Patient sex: M
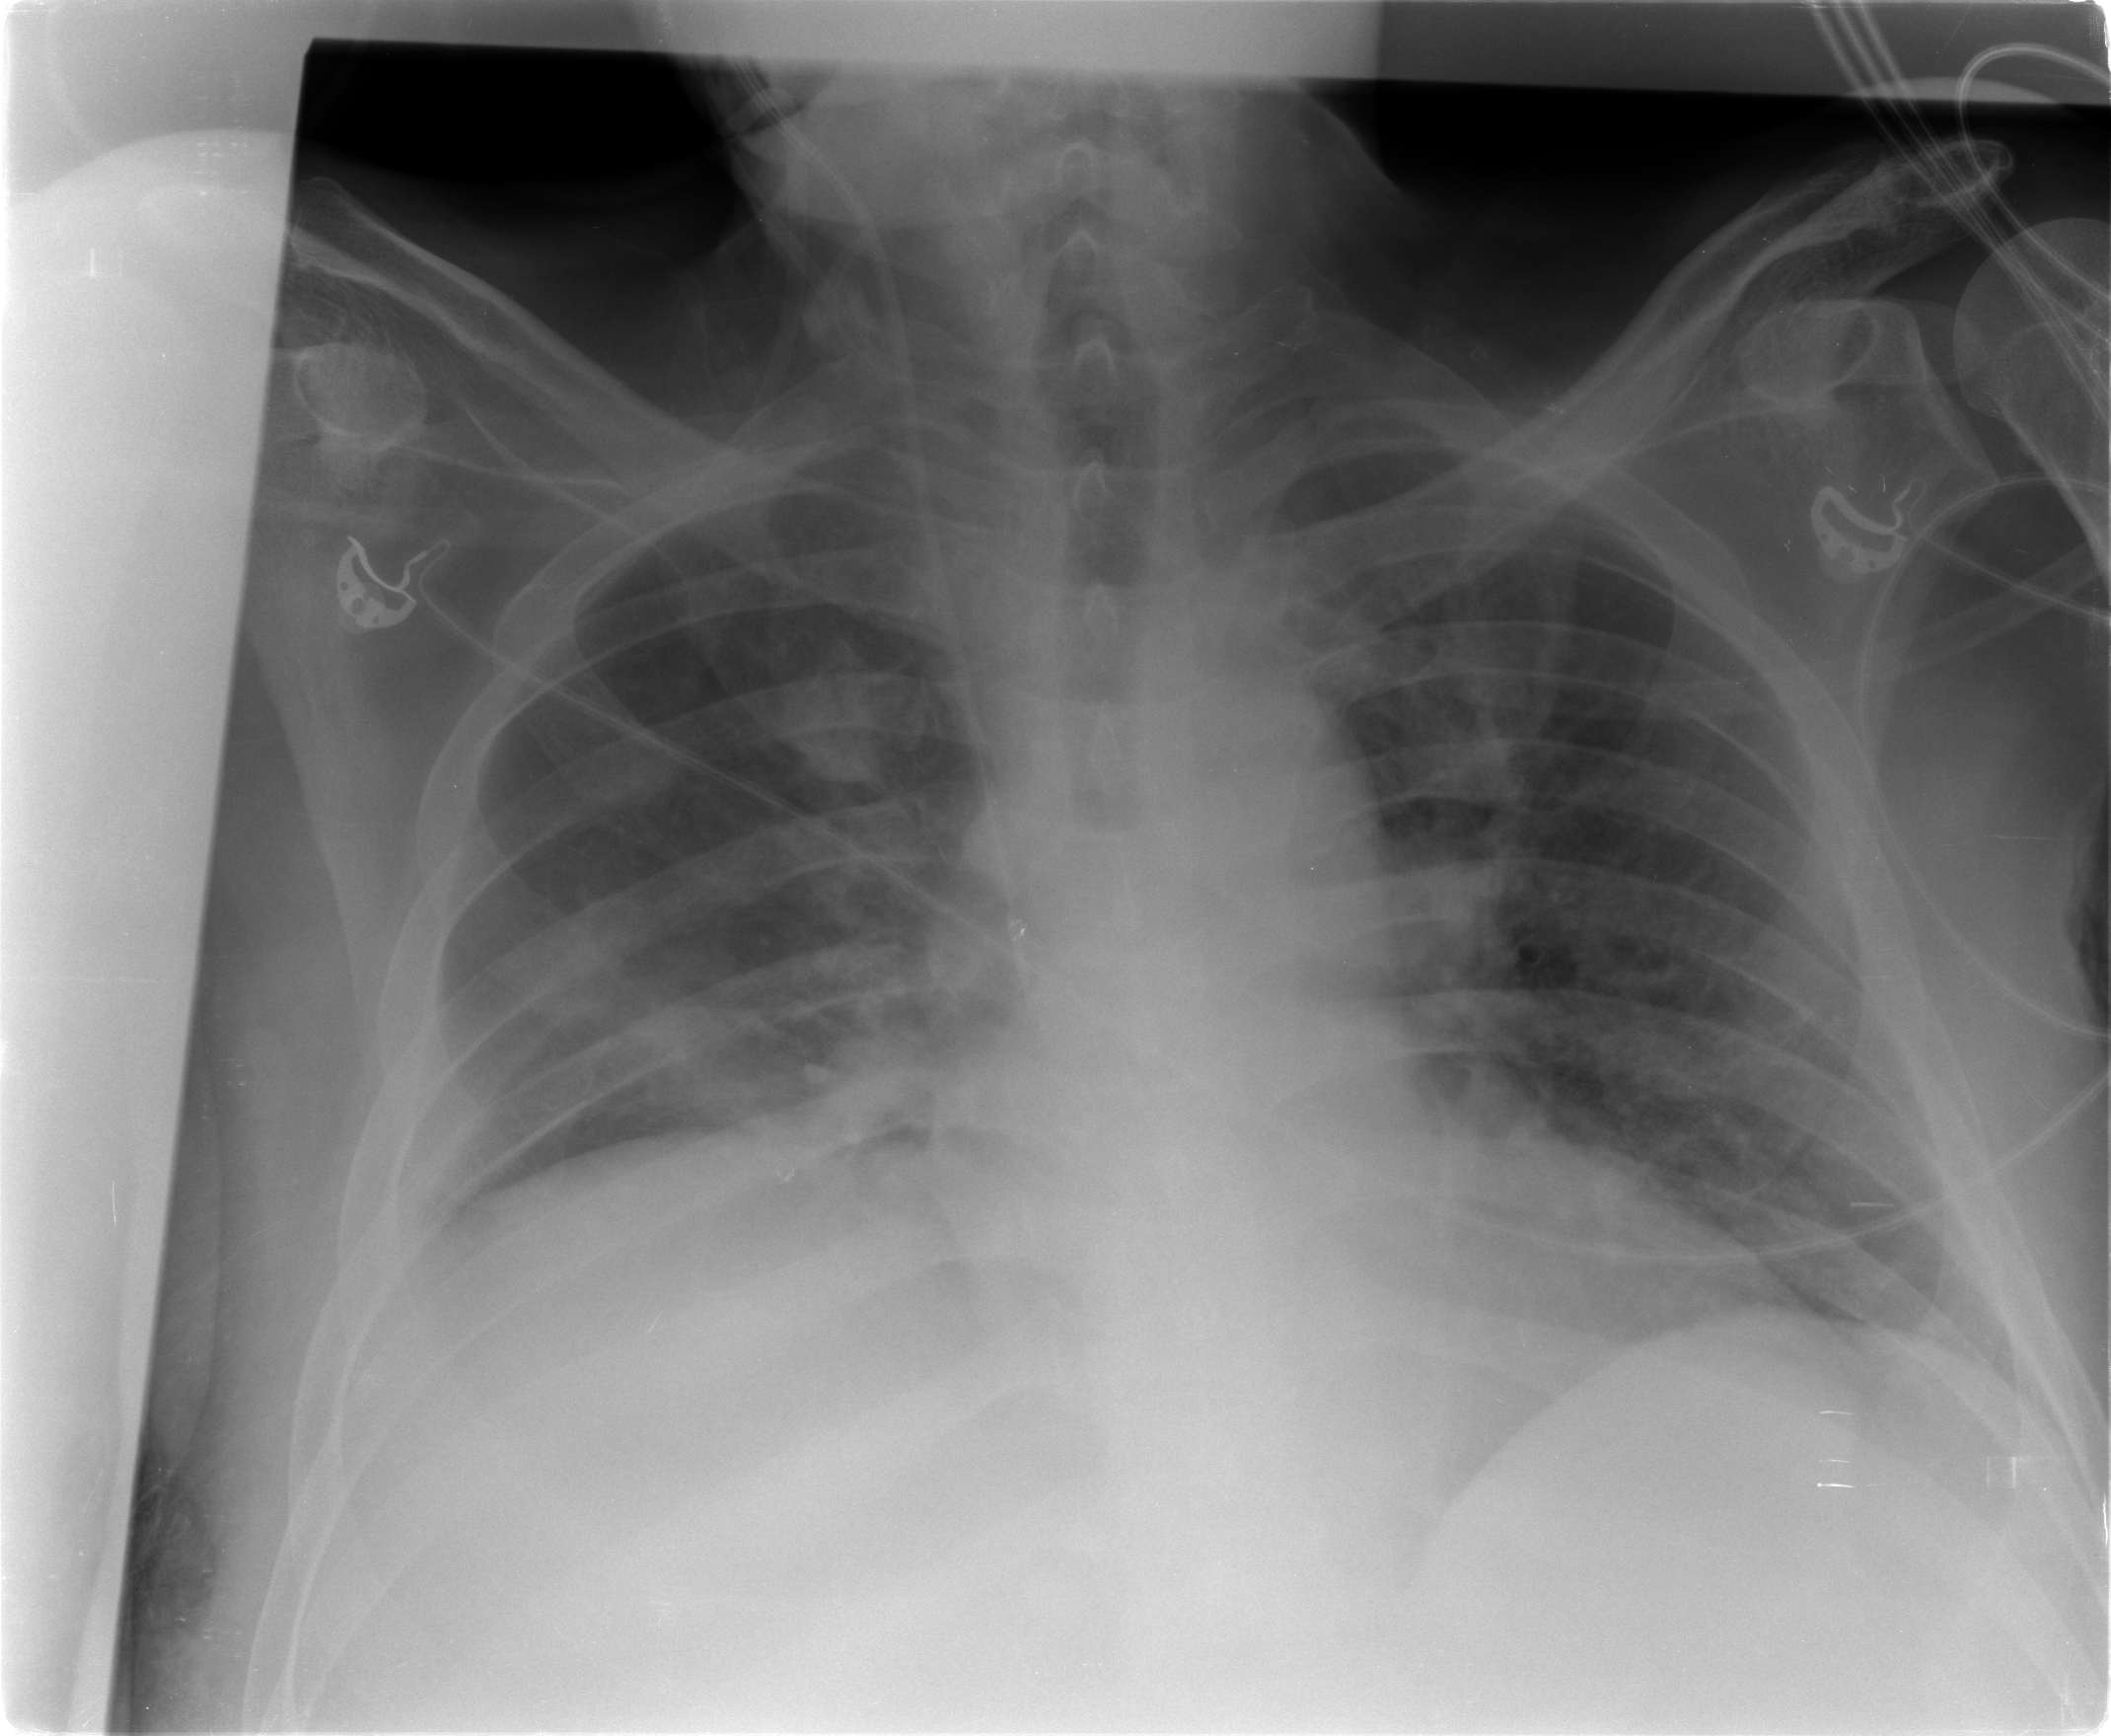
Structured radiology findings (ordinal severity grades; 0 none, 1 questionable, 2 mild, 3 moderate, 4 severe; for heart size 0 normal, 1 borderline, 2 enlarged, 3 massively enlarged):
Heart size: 2
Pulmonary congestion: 0
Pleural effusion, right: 1
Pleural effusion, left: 0
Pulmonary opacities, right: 0
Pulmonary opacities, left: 0
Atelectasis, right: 1
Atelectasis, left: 0